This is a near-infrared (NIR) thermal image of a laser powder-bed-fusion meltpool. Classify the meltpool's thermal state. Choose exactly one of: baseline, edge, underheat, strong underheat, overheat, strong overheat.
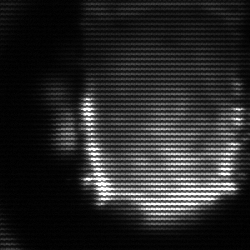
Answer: baseline